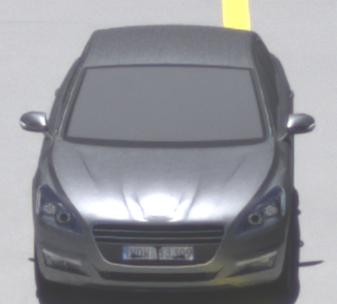
Make: Peugeot
Model: 508 120 VTi
Detailed model: 508 (I) Limousine
Model produced from: 2011/03
Model produced until: 2014/05
Doors: 4
Color: gray
Road condition: wet road
Daytime: midday
Contrast: high contrast